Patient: sex M, age 32
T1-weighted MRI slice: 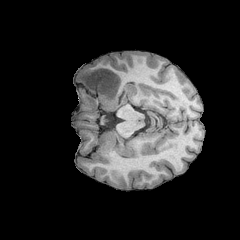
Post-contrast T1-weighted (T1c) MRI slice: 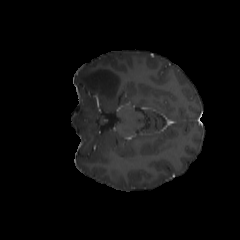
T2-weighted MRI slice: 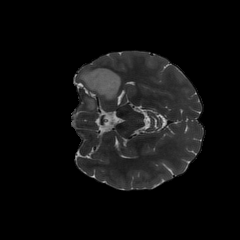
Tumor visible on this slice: yes
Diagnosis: Astrocytoma, IDH-mutant
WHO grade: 2